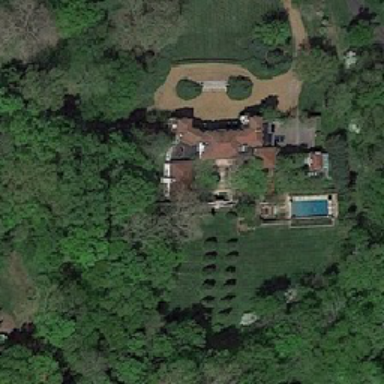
A green forest occupies a vast land .